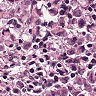
Metastatic tissue present: yes